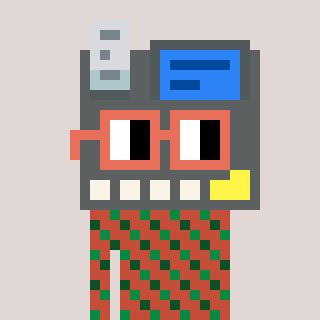
a pixel art character with square orange glasses, a cash register-shaped head and a rust-colored body on a warm background